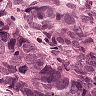
Metastatic tissue present: yes